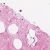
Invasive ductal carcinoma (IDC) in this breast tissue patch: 0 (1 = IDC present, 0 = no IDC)